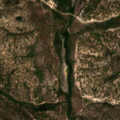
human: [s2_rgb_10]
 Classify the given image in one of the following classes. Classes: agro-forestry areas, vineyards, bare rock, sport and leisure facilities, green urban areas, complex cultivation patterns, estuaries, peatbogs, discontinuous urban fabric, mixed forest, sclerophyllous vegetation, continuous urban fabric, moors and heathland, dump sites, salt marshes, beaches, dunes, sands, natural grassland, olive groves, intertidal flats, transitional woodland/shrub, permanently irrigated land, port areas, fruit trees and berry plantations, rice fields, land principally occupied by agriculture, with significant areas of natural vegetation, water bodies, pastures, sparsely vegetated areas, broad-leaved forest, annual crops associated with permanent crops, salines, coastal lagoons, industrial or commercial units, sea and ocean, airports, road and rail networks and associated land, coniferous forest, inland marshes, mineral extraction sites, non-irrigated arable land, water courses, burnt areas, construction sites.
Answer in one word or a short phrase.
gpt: non-irrigated arable land, agro-forestry areas, broad-leaved forest, transitional woodland/shrub